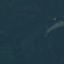
Land use / land cover class: Forest